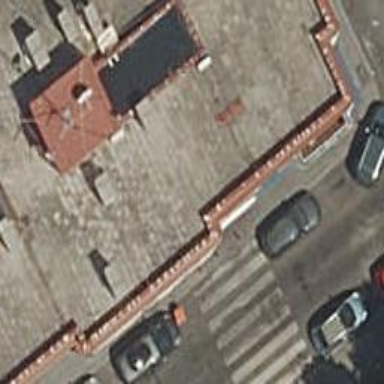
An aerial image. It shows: Bar.